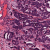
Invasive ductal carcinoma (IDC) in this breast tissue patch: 1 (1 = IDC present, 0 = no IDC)